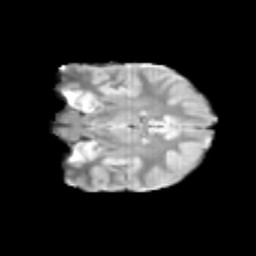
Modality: T2w
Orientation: coronal
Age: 10
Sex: female
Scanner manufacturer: siemens
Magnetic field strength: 3 T
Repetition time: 3.8 s
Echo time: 0.07 s